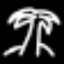
Label: palm tree